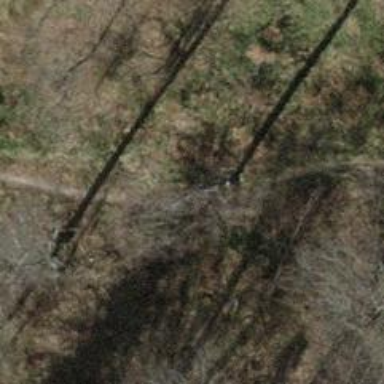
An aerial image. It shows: Path.